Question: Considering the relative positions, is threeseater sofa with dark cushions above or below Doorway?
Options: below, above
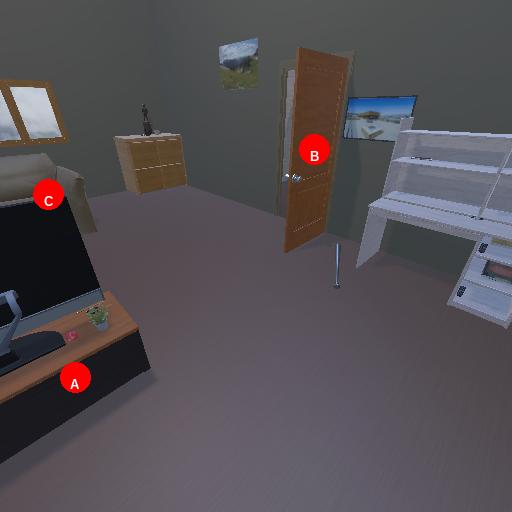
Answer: below